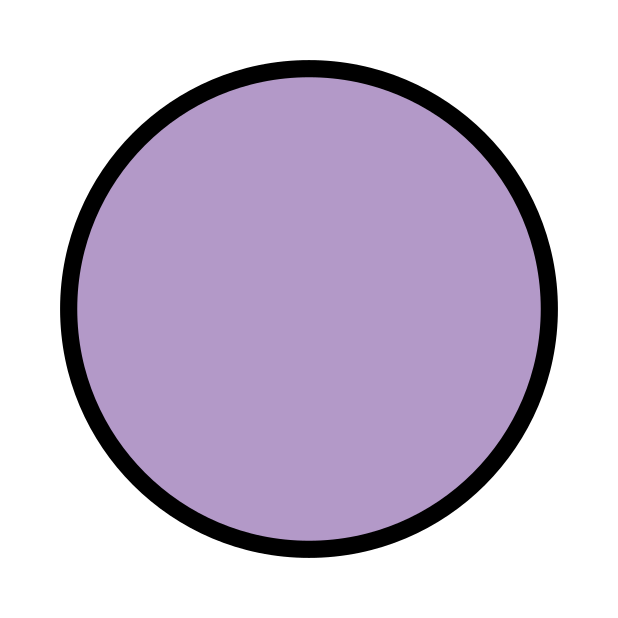
Emoji: 🟣
Name: large purple circle
Unicode: 0x1f7e3